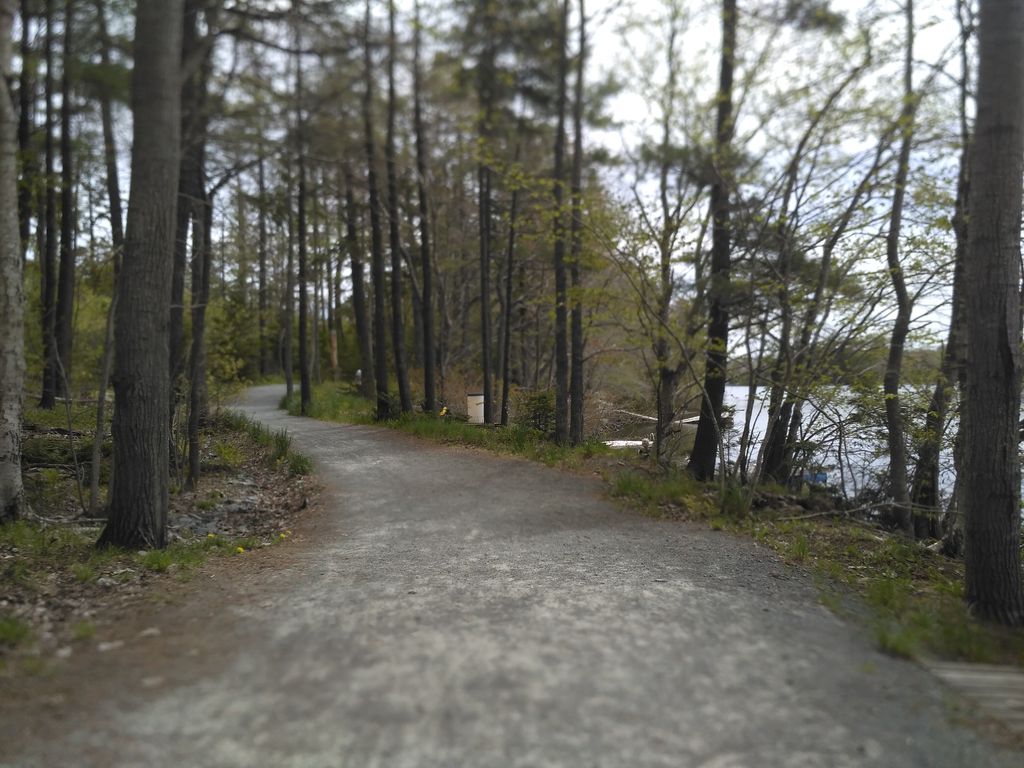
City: halifax